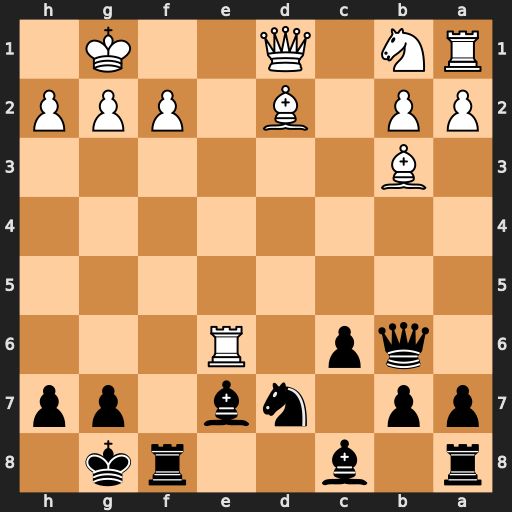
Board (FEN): r1b2rk1/pp1nb1pp/1qp1R3/8/8/1B6/PP1B1PPP/RN1Q2K1
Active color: b
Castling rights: -
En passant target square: -
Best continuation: Qxf2+ Kh1 Qf1+ Qxf1 Rxf1#